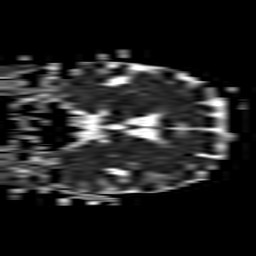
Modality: ADC
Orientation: coronal
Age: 79
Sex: female
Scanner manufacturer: philips
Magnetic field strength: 1.5 T
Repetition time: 3.393 s
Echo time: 0.06922 s